Question: I want to create a switching button with movable action like if it's showing on dark side it's should dark and if it's show light side. Can any body help with how this could be written
.

'''
<!DOCTYPE html PUBLIC "-//W3C//DTD XHTML 1.0 Transitional//EN" "http://www.w3.org/TR/xhtml1/DTD/xhtml1-transitional.dtd">
<html xmlns="http://www.w3.org/1999/xhtml">
<head>
<meta http-equiv="Content-Type" content="text/html; charset=utf-8" />
<script type="text/javascript" src="js/jquery-1.7.1.min.js"></script>
<script type="text/javascript">
$(document).ready(function(){
$(".styleswitch").click(function() {
$('link[rel=stylesheet]').attr('href' , $(this).attr('rel'));
});
});
</script>
<link rel="stylesheet" type="text/css" href="css/dark.css" />
<title>Switch Theme</title>
</head>
<body>
<a href="#" class="styleswitch" rel="css/dark.css">Dark</a>
<a href="#" class=" styleswitch " rel="css/light.css">Light</a>
Lorem Ipsum is simply dummy text of the printing and typesetting industry. Lorem Ipsum has been the industry's standard dummy text ever since the 1500s, when an unknown printer took a galley of type and scrambled it to make a type specimen book. It has survived not only five centuries, but also the leap into electronic typesetting, remaining essentially unchanged. It was popularised in the 1960s with the release of Letraset sheets containing Lorem Ipsum passages, and more recently with desktop publishing software like Aldus PageMaker including versions of Lorem Ipsum.
<div id="module-a"><a href="#" class="styleswitch" rel="css/dark.css">Dark</a>
<a href="#" class=" styleswitch " rel="css/light.css">Light</a></div>
<div id="module-b">Module1</div>
<div id="module-c">Module1</div>
<div id="module-d">Module1</div>
</body>
</html>
'''
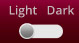
Answer: You can try this: - I fond this in some place..
'''
$j("#button1").live('click',function(){
//Fade out form if shown and fade in form selected
$jtest2.fadeOut("slow", function(){
$jtest1.fadeIn("slow");
});
//The following is inside the click so I do not get added until the first click
//and added after every click so I multiply!
//Hence why it takes 2 clicks
$j('#button1').live('click', function(){
//change class from light to dark
$j(this).addClass('dark_button').removeClass('light_button');
}); //I need to change this class to light if
// button 2 is selected and change button 2 to dark
});
'''
you can also try this :--
'''
$j("#button1, #button2").live('click',
function(){
//figure out what button was clicked.
if(this.id === "button1"){
var btnA = $j(this);
var btnB = $j("#button2");
var divA = $j('#test1');
var divB = $j('#test2');
}
else{
btnA = $j(this);
btnB = $j("#button1");
divA = $j('#test2');
divB = $j('#test1');
}
//make sure it is not already active, no use to show/hide when it is already set
if(btnA.hasClass('dark_button')){
return;
}
//see if div is visible, if so hide, than show first div
if(divB.is(":visible")){
divB.fadeOut("slow", function(){
divA.fadeIn("slow");
});
}
else{//if already hidden, just show the first div
divA.fadeIn("slow");
}
//Add and remove classes to the buttons to switch state
btnA.addClass('dark_button').removeClass('light_button');
btnB.removeClass('dark_button').addClass('light_button');
}
);
'''